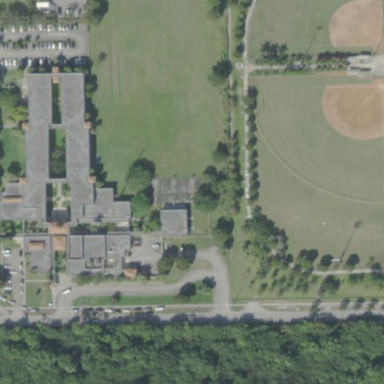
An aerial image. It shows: School.